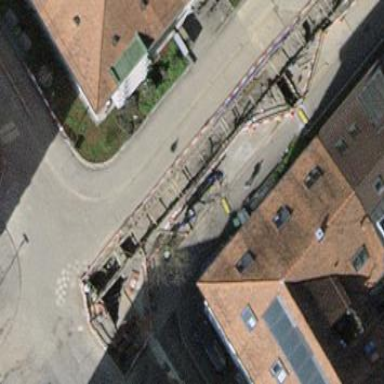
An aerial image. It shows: Parking lane.